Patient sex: M
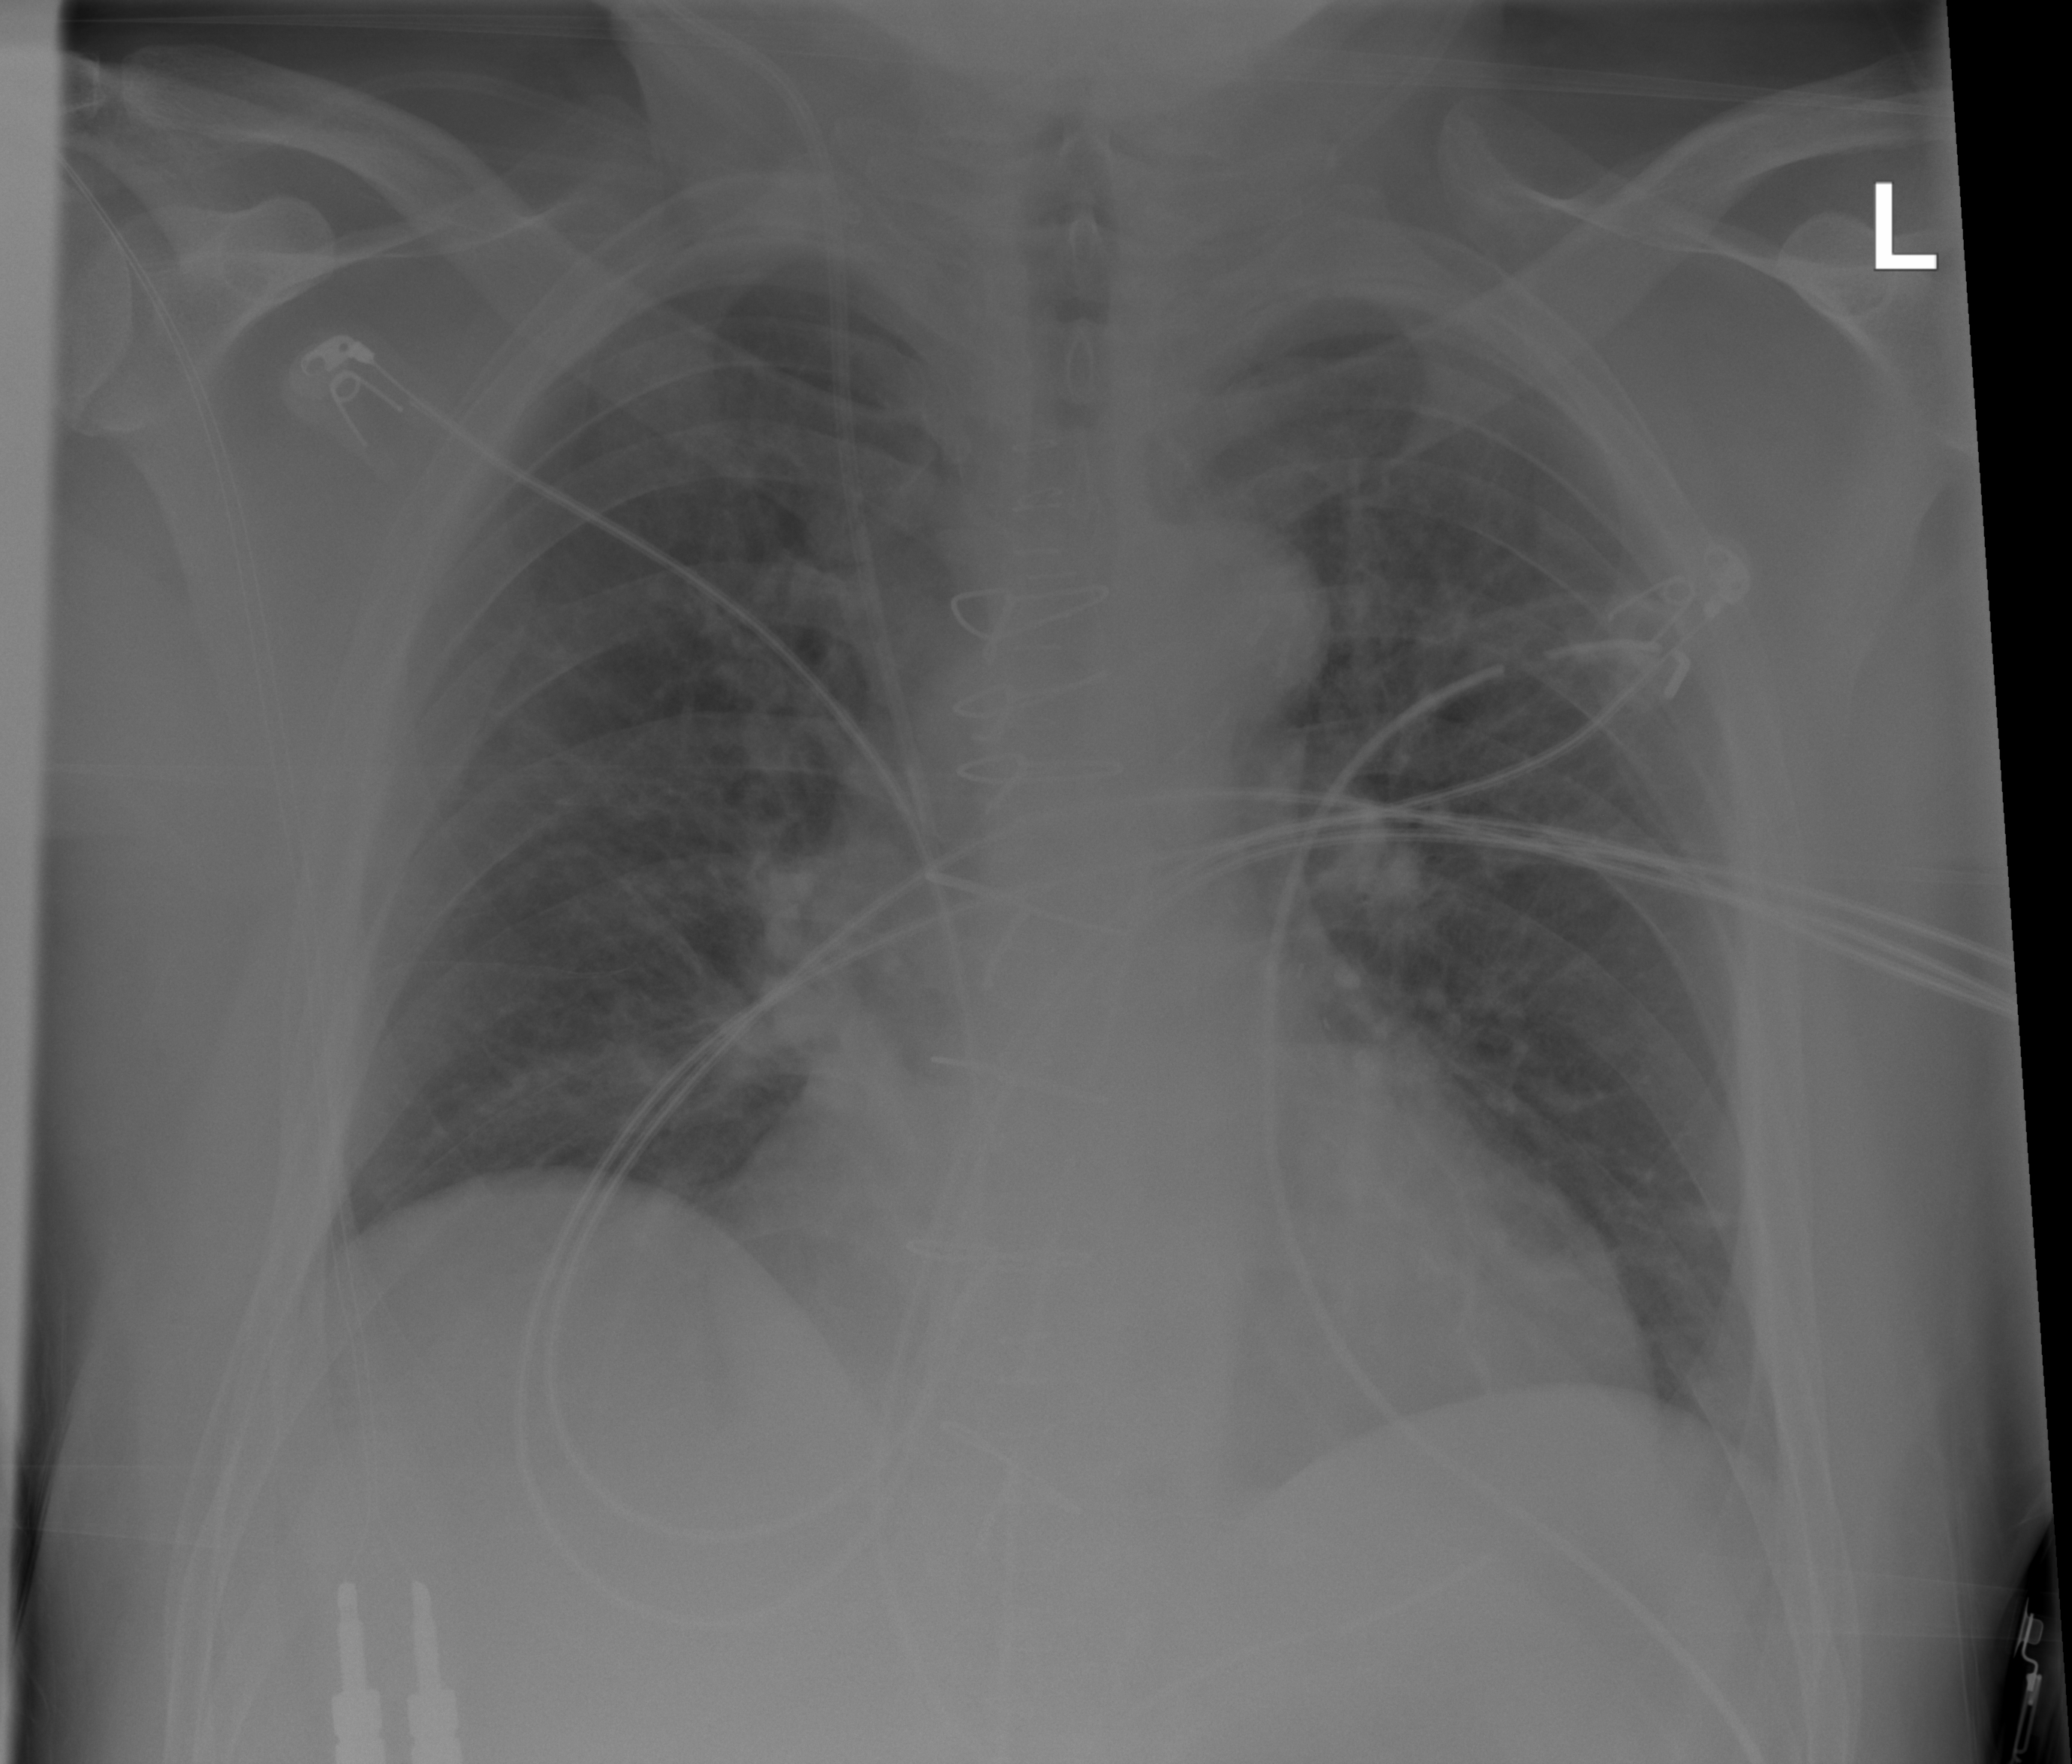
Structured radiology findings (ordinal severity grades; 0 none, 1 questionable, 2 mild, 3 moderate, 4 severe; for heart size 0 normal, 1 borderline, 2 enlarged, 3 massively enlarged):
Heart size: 0
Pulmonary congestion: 2
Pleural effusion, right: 0
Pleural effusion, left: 0
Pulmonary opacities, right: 1
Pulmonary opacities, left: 1
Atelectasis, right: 1
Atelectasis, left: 0